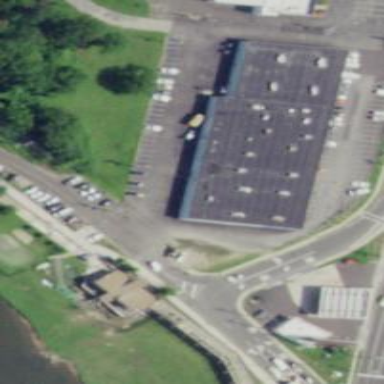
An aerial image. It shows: Retail building.